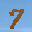
Label: 7